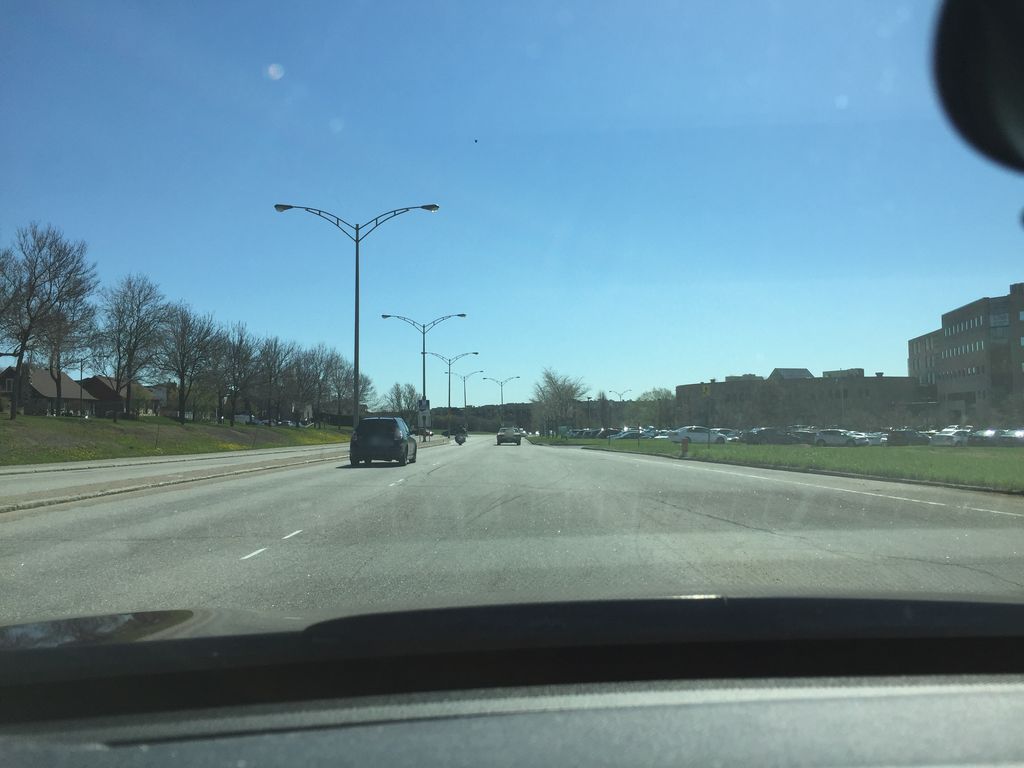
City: quebec_city